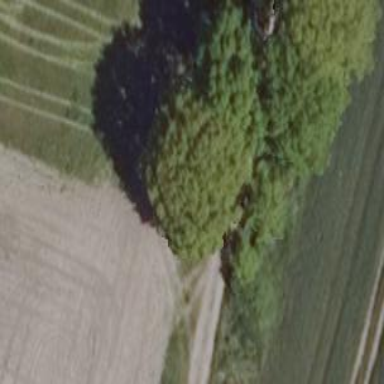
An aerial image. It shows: Row of trees in natural setting.